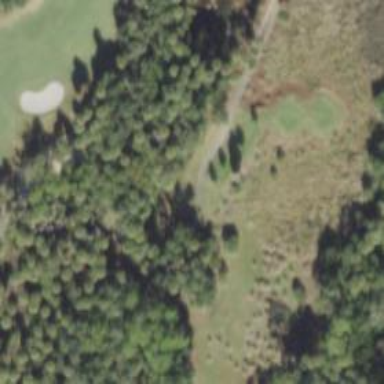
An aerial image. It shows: Service road designated as golf cart path.